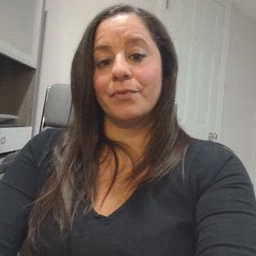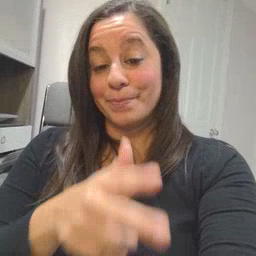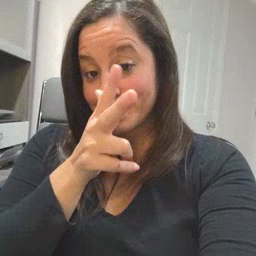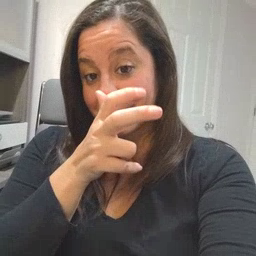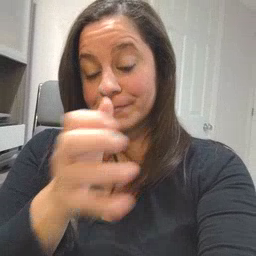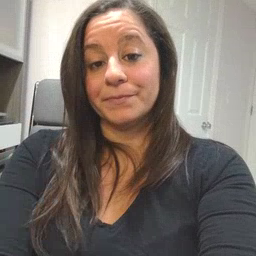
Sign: bug